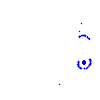
Particle: proton